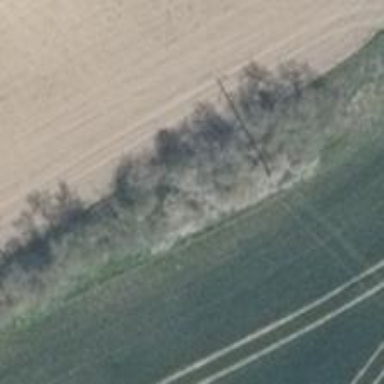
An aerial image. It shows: Power pole.